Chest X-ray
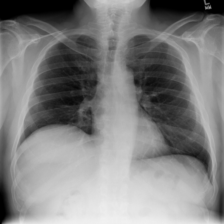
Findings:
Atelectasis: negative
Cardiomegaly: negative
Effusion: negative
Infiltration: negative
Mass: negative
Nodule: negative
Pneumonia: negative
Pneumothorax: negative
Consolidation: negative
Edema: negative
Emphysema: negative
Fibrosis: negative
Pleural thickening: negative
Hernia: negative